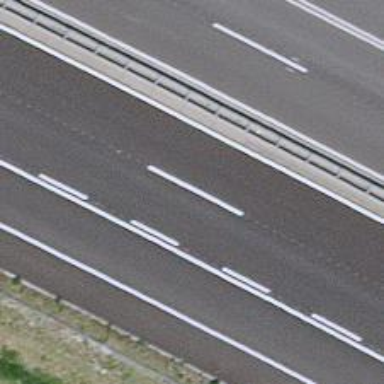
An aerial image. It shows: Asphalt motorway.